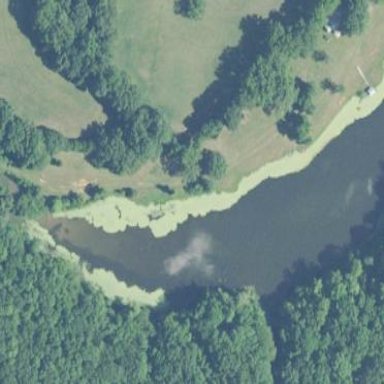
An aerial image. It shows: Serene pond surrounded by nature.